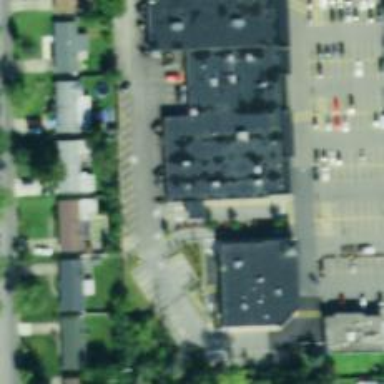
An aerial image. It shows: Pharmacy providing healthcare services.